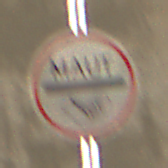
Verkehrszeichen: MautflichtigeStrecke
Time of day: Midday
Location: Roofed (Tunnel)
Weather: NotSpecified
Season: NotSpecified
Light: Natural